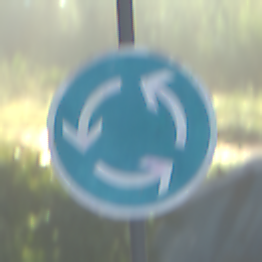
Verkehrszeichen: Kreisverkehr
Umgebung: Outdoor, Suburban
Tageszeit: SunriseSunset
Wetter: PartlyCloudy
Licht: Natural
Jahreszeit: NotSpecified
Kontrast: HighContrast